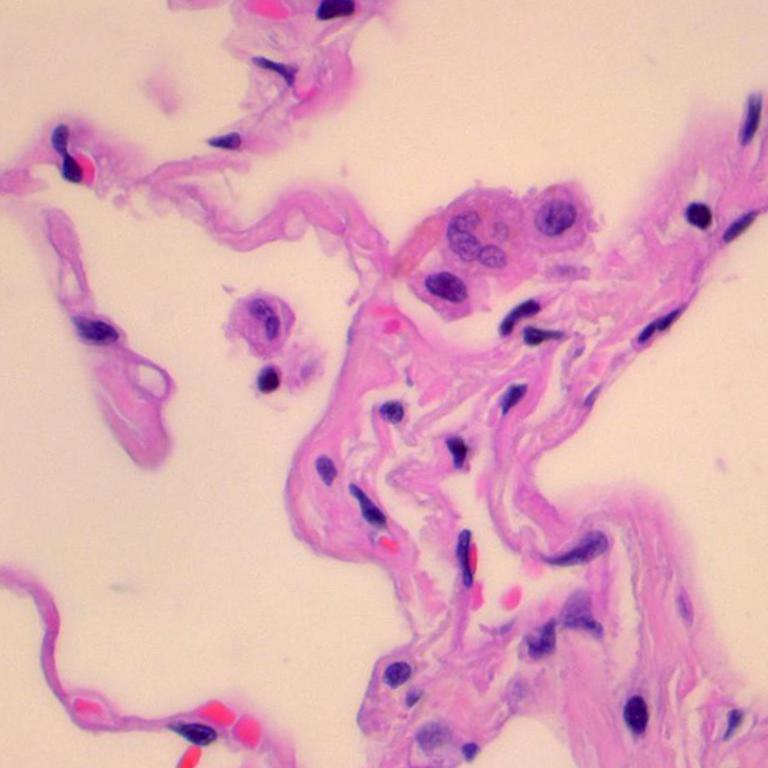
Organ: lung
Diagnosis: benign